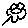
Label: flower